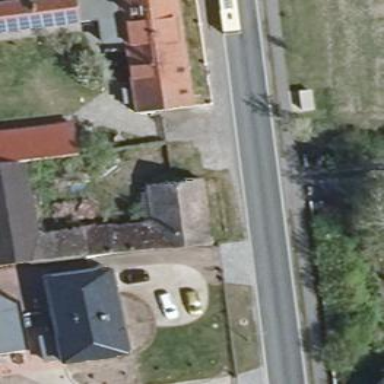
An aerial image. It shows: Gabled roof house.